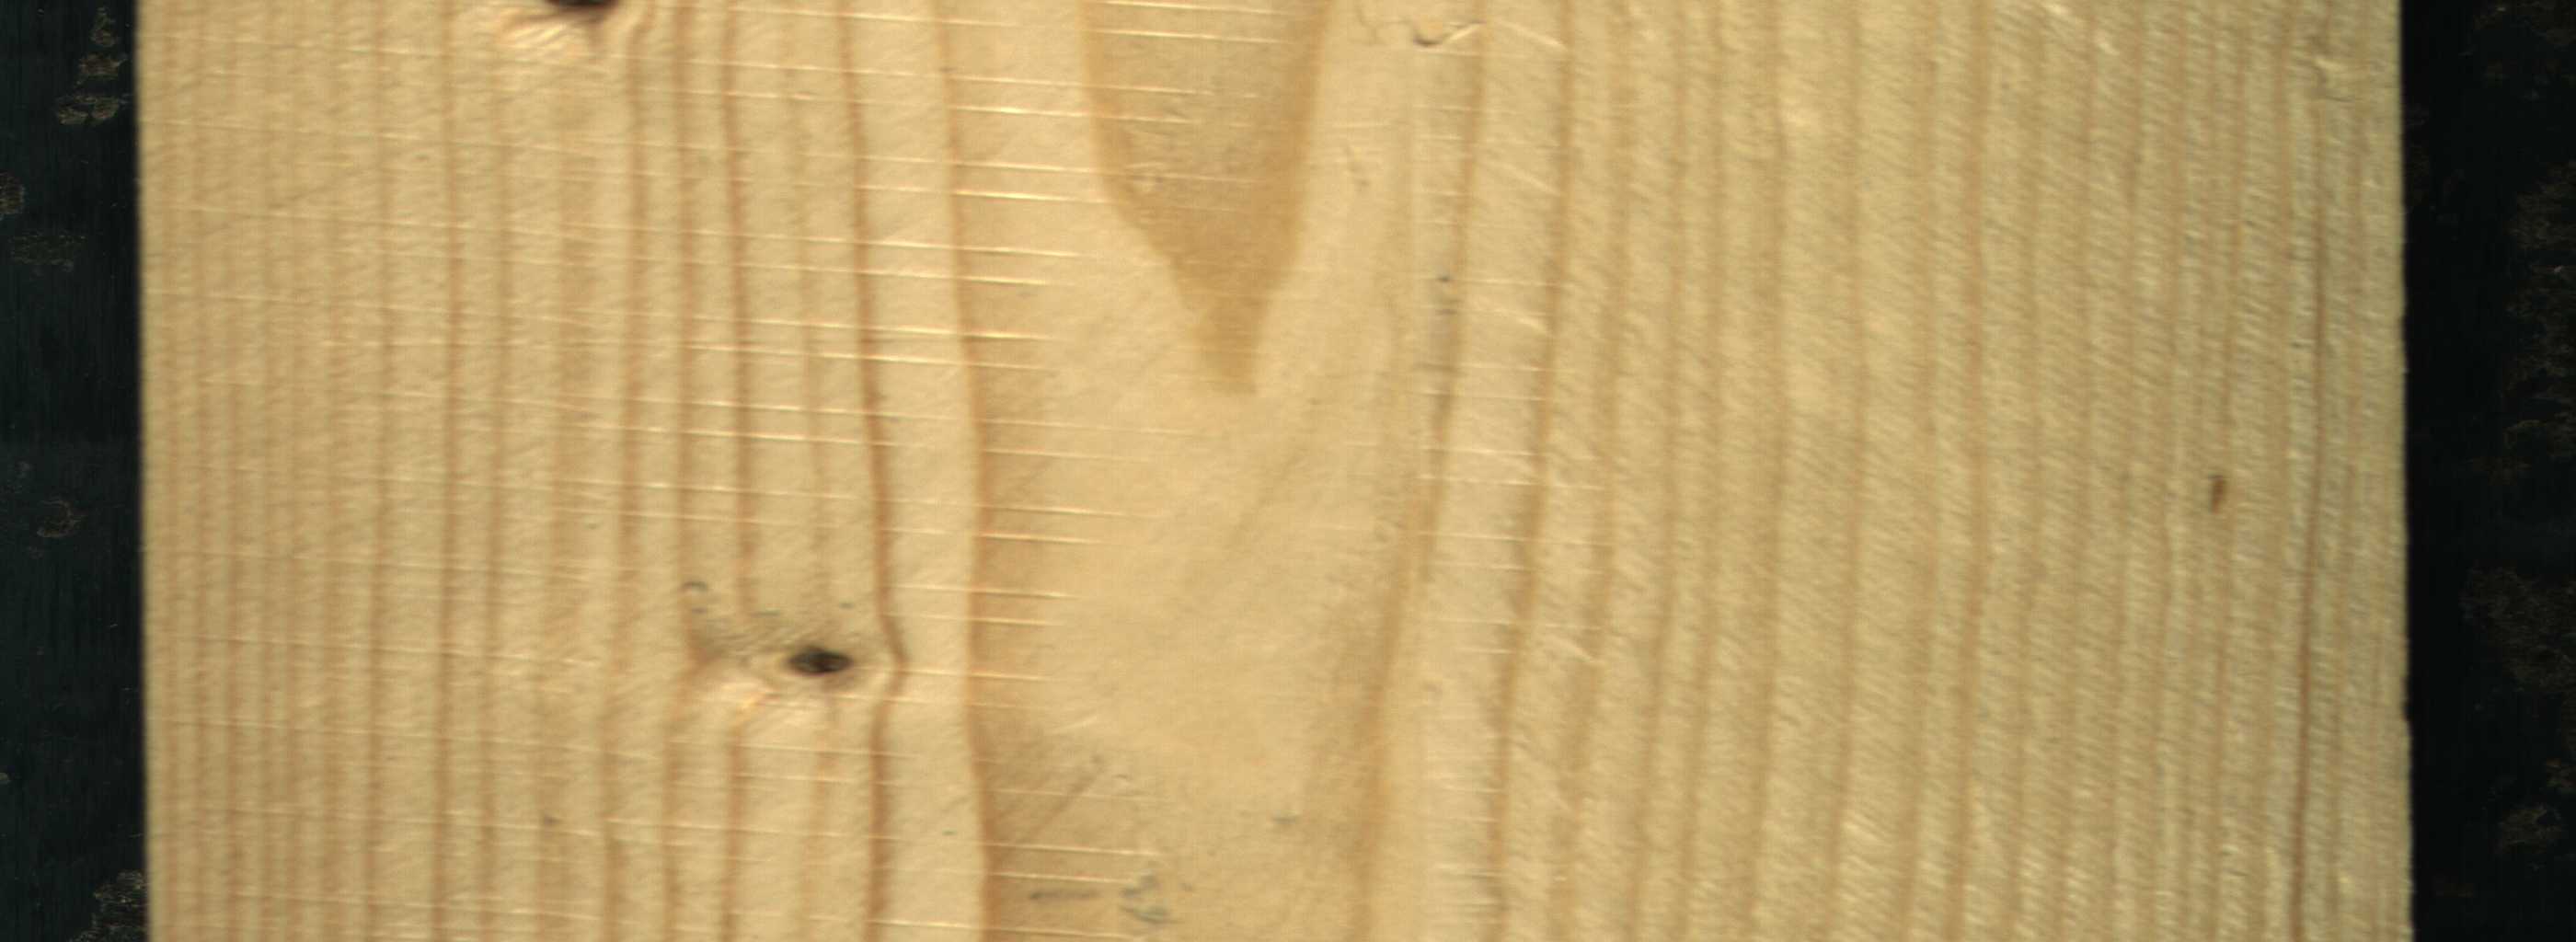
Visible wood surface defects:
Dead_Knot
Dead_Knot